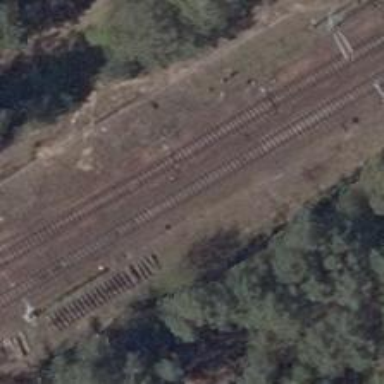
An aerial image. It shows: Railway switch with the turnout pointing to the right.